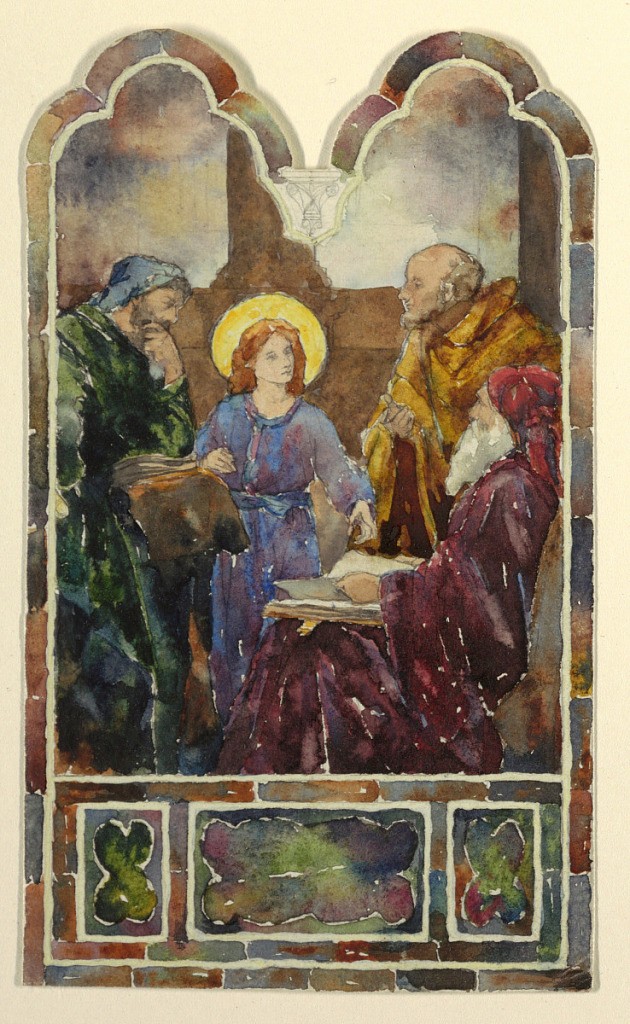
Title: Stained glass window: Young Christ among the doctors
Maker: John C. Wolf
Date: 1890–1900
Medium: Brush and watercolor on heavy paper
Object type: Drawing
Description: Christ at center with three robed older men surrounding him.